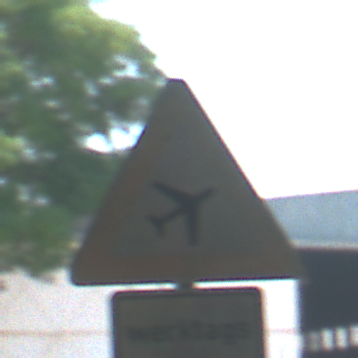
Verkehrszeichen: FlugbetriebLinks
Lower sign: ZeitangabenMitBeschraenkungAufWochentage1
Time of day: Midday
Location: Indoor (Urban)
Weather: NotSpecified
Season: NotSpecified
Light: Natural